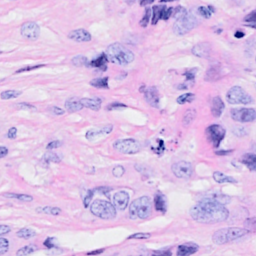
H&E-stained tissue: Breast